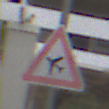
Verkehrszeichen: FlugbetriebRechts
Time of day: Midday
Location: Outdoor (Urban)
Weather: Overcast
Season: NotSpecified
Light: Natural